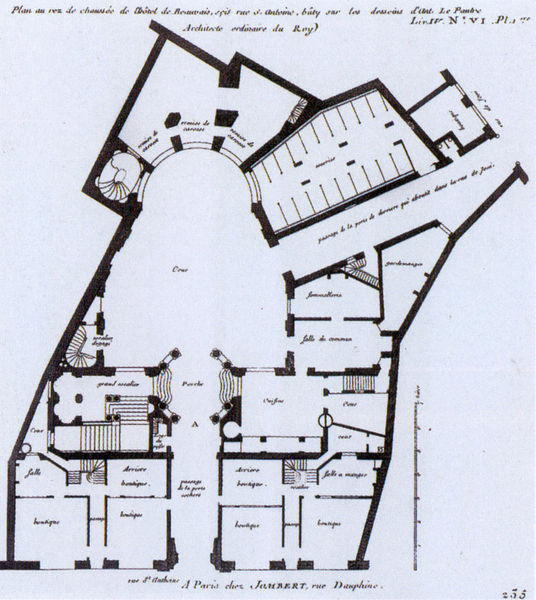
Titel: Hôtel de Beauvais, Grundriß (Stich)
Künstler: Antoine Lepautre
Standort: Paris
Institution: Hôtel de Beauvais
Schlagwörter: dunkel, weiß, stadt, fenster, frankreich, grau, hell, paris, pfeiler, raum, schwarz, skizze, säule, säulen, zeichnung, zimmer, gebäude, haus, schloss, weg, masse, wand, architektur, barock, signatur, kirche, prinzessin, oval, rund, turm, garten, schrift, papier, türen, mauer, linien, hof, weis, platz, saal, französisch, wehr, treppe, treppen, könig, durchgang, stufen, tor, halle, anbau, wände, penis, eingang, erker, gang, tusche, innenhof, palast, draufsicht, festung, schwarz-weiß, text, beschriftung, flur, räume, entwurf, halbrund, ecken, karte, eiß, schwarzw, zahl, ziffer, apsis, graben, einfahrt, plan, absolutismus, wendeltreppe, bau, asymmetrie, legende, riss, grundriss, palais, massstab, aufriss, profanbau, bauplan, wall, untergeschoss, erdgeschoss, lageplan, umbau, gliederung, mass, bezeichnungen, vestibül, architektir, pläne, einteilungen, cour, auditorium, asymmetrisch, geschäftshaus, jude, hôtel, bereiche, court, dauphine, einfkaufcenter, korridor, masseinheit, pkw, umrisss, stadtpalast, zimmel, adolf, 1800, s. antoine, jambert, s''le, aufgaenge